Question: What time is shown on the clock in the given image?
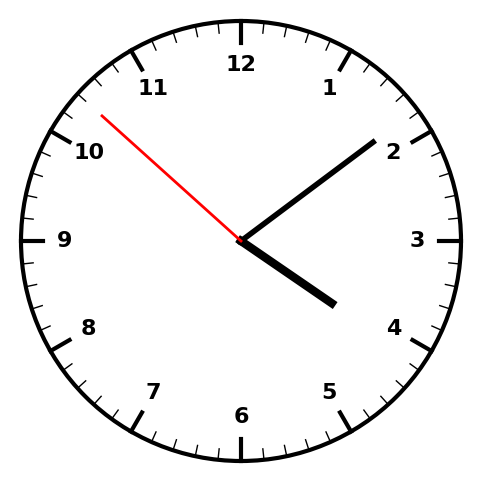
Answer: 04:08:52